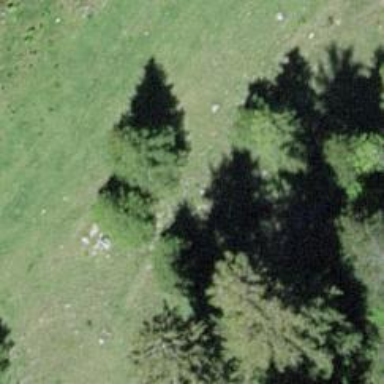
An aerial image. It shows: Needle-leaved tree in its natural environment.